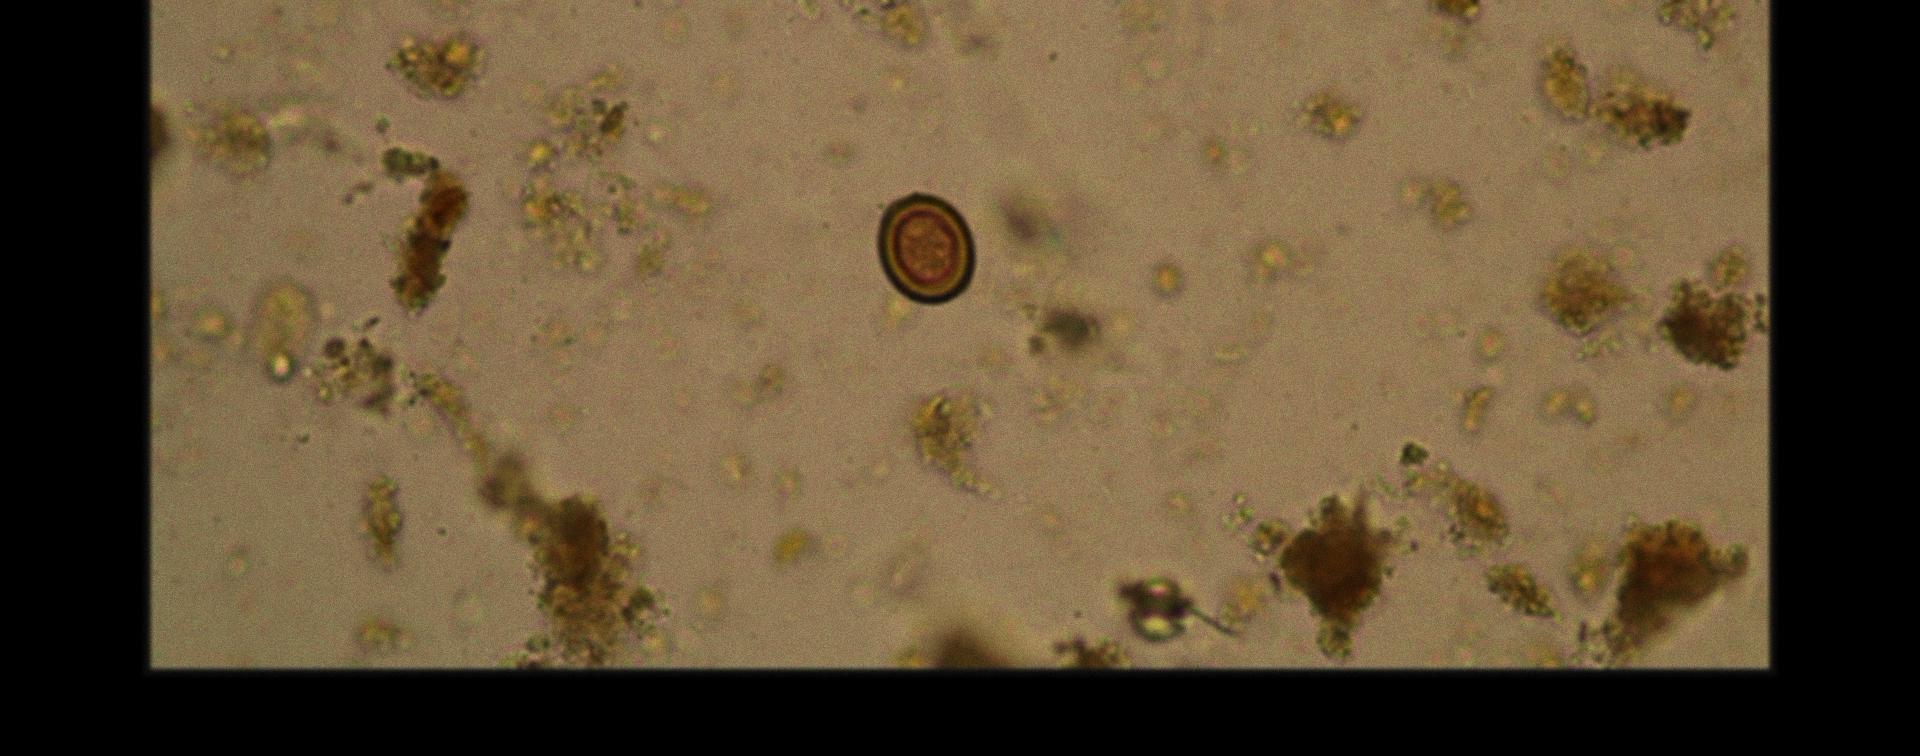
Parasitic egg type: Taenia spp. egg